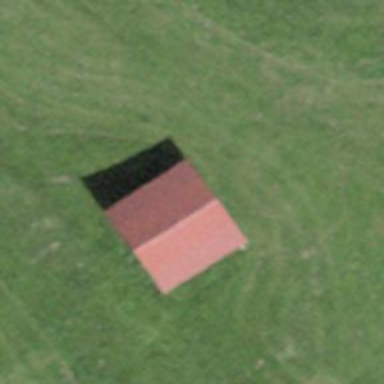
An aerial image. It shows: Shed building.